Question: I'm working on a page and I can't seem to figure out why it's not displaying on IE 8. If I right click and view source the page code is being loaded but the whole page just displays blank and white.
I can't seem to figure it out because it displays fine in Firefox, Chrome, and IE 9 and above. Anyone had this happen / can see what's wrong in my code?
Page: <URL>
Code:
'''
<!DOCTYPE html>
<!--[if lt IE 7]> <html class="no-js lt-ie9 lt-ie8 lt-ie7"> <![endif]-->
<!--[if IE 7]> <html class="no-js lt-ie9 lt-ie8"> <![endif]-->
<!--[if IE 8]> <html class="no-js lt-ie9"> <![endif]-->
<!--[if gt IE 8]><!--> <html class="no-js"> <!--<![endif]-->
<head>
<meta charset="utf-8">
<meta http-equiv="X-UA-Compatible" content="IE=edge,chrome=1">
<title>Kozy Heat Fireplaces</title>
<meta name="description" content="For over 35 years, our commitment to quality and customer satisfaction remain the same. We offer a complete line of gas & wood fireplaces, unique cabinets and stylish accessories to complement any decor.">
<meta property="og:site_name" content="Kozy Heat Fireplaces"/>
<meta property="og:title" content="Kozy Heat Fireplaces"/>
<meta property="og:description" content="For over 35 years, our commitment to quality and customer satisfaction remain the same. We offer a complete line of gas & wood fireplaces, unique cabinets and stylish accessories to complement any decor."/>
<meta property="og:image" content="http://kozyheat.com/img/desktop/facebooklogo.png">
<meta name="viewport" content="width=device-width">
<script src="/scripts/js/desktop/jquery-1.10.2.min.js"></script>
<script src="/scripts/js/desktop/bootstrap.min.js"></script>
<script src="/scripts/js/desktop/modernizr-2.6.2.min.js"></script>
<script src="/scripts/js/desktop/selectivizr-min.js"></script>
<link rel="stylesheet" href="/css/desktop/bootstrap.min.css">
<link rel="stylesheet" href="/css/desktop/bootstrap-responsive.min.css">
<link rel="stylesheet" href="/css/desktop/font-awesome.min.css">
<link rel="stylesheet" href="/css/desktop/main.css">
<link rel="shortcut icon" href="/img/favicon/favicon.png">
<!--[if lte IE 9]>
<link rel="stylesheet" href="/css/desktop/main_ie8.css"/>
<![endif]-->
<script>
var backgroundInfo = [
{"imgURL": "/media/13631/dassel1.jpg", "URL": "product/dassel", "Name": "Dassel", "Description": "Keep the home fires burning with the Dassel gas fireplace. Numerous customizing options to fit any d&#233;cor."},
{"imgURL": "/media/13660/northernfirelights2.jpg", "URL": "product/northern_firelights_patio_fireplace_table", "Name": "Northern Firelights Patio Fireplace Table", "Description": "What could be better than relaxing by, dining around or simply just enjoying the beauty of a patio fireplace table."},
{"imgURL": "/media/13624/bayport3.jpg", "URL": "product/bayport-l", "Name": "Bayport-L", "Description": "Our most popular 42" fireplace is now available in a Clean Face version. The Bayport-L offers a large and impressive viewing area with our most realistic logs and burner system yet. This fireplace is ordered in either the Log Set model or the Glass Media model."},
{"imgURL": "/media/13654/minnetonka3.jpg", "URL": "product/minnetonka", "Name": "Minnetonka", "Description": "The Minnetonka fireplace offers you a deeper firebox and an exterior-controlled &quot;heat-dump&quot; feature."}
];
$(window).load(function() {
updateBackground(1);
});
</script>
<script src="/scripts/js/desktop/main.js"></script>
<script>function detectMobile() {
var e = navigator.userAgent.toLowerCase();
var t = mobiles;
var n = false;
for (var r = 0; r < t.length; r += 1) {
if (e.indexOf(t[r]) != -1) {
n = t[r]
}
}
return n
}
$(function() {
if (detectMobile()) {
window.location.href = "http://kozyheat.com/mobile/"
}
});
var mobiles = ["midp", "240x320", "blackberry", "netfront", "nokia", "panasonic", "portalmmm", "sharp", "sie-", "sonyericsson", "symbian", "windows ce", "benq", "mda", "mot-", "opera mini", "philips", "pocket pc", "sagem", "samsung", "sda", "sgh-", "vodafone", "xda", "palm", "iphone", "ipod", "ipad", "android"]</script>
</head>
<body class="container-fluid">
<script type="text/javascript">
var _gaq = _gaq || [];
_gaq.push(['_setAccount', 'UA-<PHONE>-1']);
_gaq.push(['_trackPageview']);
(function() {
var ga = document.createElement('script');
ga.type = 'text/javascript';
ga.async = true;
ga.src = ('https:' == document.location.protocol ? 'https://ssl' : 'http://www') + '.google-analytics.com/ga.js';
var s = document.getElementsByTagName('script')[0];
s.parentNode.insertBefore(ga, s);
})();
</script>
<div class="row-fluid">
<aside class="span3">
<a href="/" class="nostyle"><img id="logo" src="/img/desktop/logo.png" alt="Kozy Heat Fireplaces"></a>
<div class="fluid-row">
<div class="span10 offset1">
<h3>Our Story</h3>
<p>For over 35 years, our commitment to quality and customer satisfaction remain the same. We offer a complete line of gas &amp; wood fireplaces, unique cabinets and stylish accessories to complement any decor.</p>
<a href="/about_us" class="btn btn-dark pull-right">Read More</a>
</div>
</div>
<div class="fluid-row">
<div class="span10 offset1">
<h3>Upgrade Today</h3>
<p>Ask us about our ways to upgrade your fireplace today with a SIT Proflame Remote control.</p>
<a href="/contact_us" class="btn btn-dark">Get Started</a>
</div>
</div>
</aside>
<div class="span9 clearMargin">
<nav class="row-fluid">
<a href="/about_us" class="btn btn-topnav">About Us</a>
<a href="/products" class="btn btn-topnav">Products</a>
<a href="/find_a_dealer" class="btn btn-topnav">Find A Dealer</a>
<a href="/support" class="btn btn-topnav">Support</a>
<a href="/architects_builders" class="btn btn-topnav">Architects &amp; Builders</a>
<a href="/contact_us" class="btn btn-topnav">Contact Us</a>
</nav>
<section class="main clearfix">
<div class="box">
<div class="row-fluid" style="height:100%">
<section class="column">
<div id="imageRotator" class="row-fluid">
<span class="imgRotArrowLeft" onClick="updateBackgroundPrev();">"</span>
<h2 id="imgRotName" class="clearMargin"></h2>
<p id="imgRotDesc"></p>
<a href="#" id="imgRotBtn" class="btn btn-light pull-right">Learn More</a>
<span class="imgRotArrowRight" onClick="updateBackgroundNext();">"</span>
</div>
</section>
</div>
</div>
</section>
<footer class="row-fluid">
<div class="span3">
<a class="nostyleW margR20" href="https://twitter.com/kozyheatfire" target="_blank"><i class="icon-twitter icon-3x"></i></a>
<a class="nostyleW margR20" href="https://www.facebook.com/KozyHeatFireplaces" target="_blank"><i class="icon-facebook icon-3x"></i></a>
<a class="nostyleW margR20" href="http://www.linkedin.com/company/<PHONE>" target="_blank"><i class="icon-linkedin icon-3x"></i></a>
<a class="nostyleW margR20" href="http://www.youtube.com/user/KozyHeatFireplaces" target="_blank"><i class="icon-youtube icon-3x"></i></a>
</div>
<div class="span8">
<div class="row-fluid clearPadding" style="padding-bottom:5px;">
<a class="W" href="about_us">About Us</a> |
<a class="W" href="products">Products</a> |
<a class="W" href="find_a_dealer">Find a Dealer</a> |
<a class="W" href="support">Support</a> |
<a class="W" href="architects_builders">Architects &amp; Builders</a> |
<a class="W" href="contact_us">Contact Us</a> |
<a class="W" href="dealers_login">Dealers Secured Area</a>
</div>
<div class="row-fluid clearPadding">
<strong>&copy; 2013 Hussong MFG &mdash; 204 Industrial Park Drive / Lakefield, MN 56150 / <a class="W" href="tel:<PHONE>"><PHONE></a></strong>
</div>
</div>
</footer>
</div>
</div>
</body>
</html>
'''
I've made sure there's no caching (reset manually, set to reset on exit, and ran CCleaner). I've also reset all IE 8 settings via this Fixit: <URL>
Here's a screenshot of my issue:
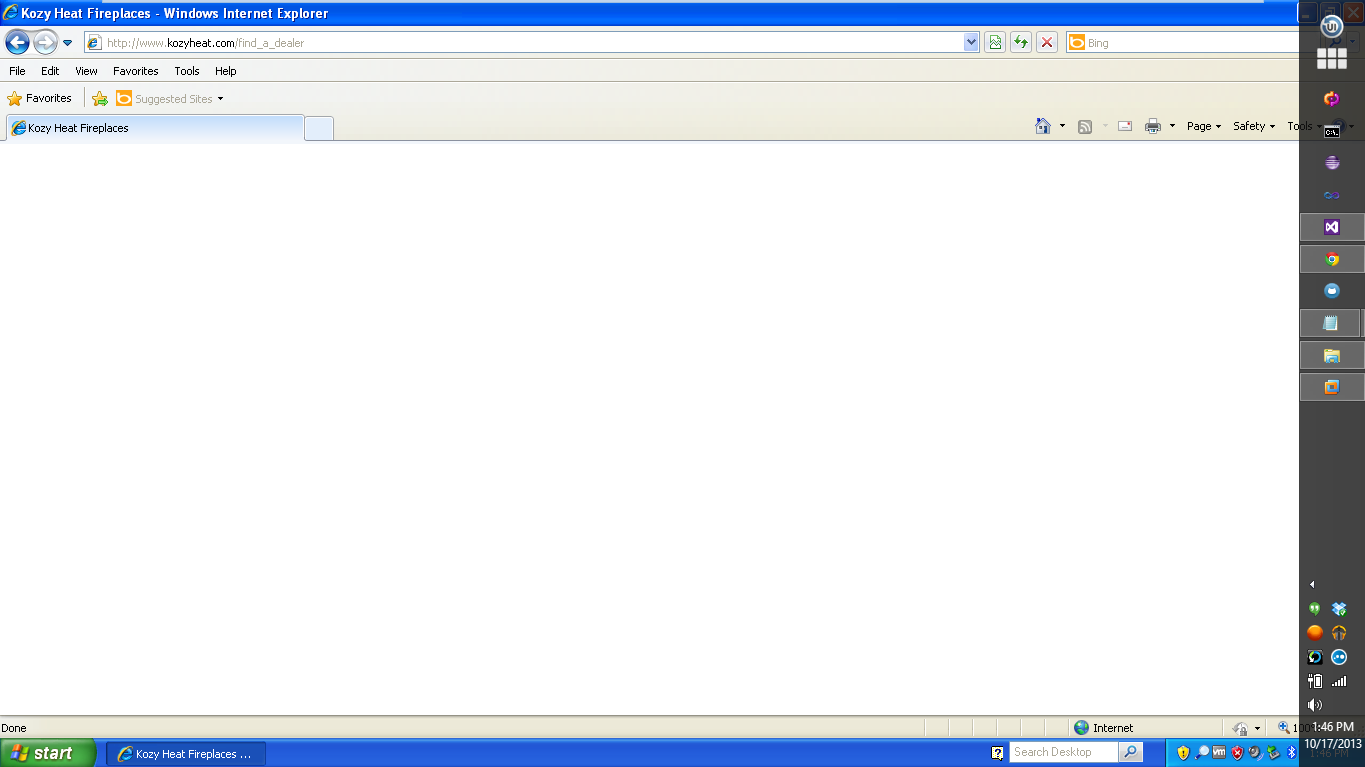
Answer: Okay I finally figured out the solution. Selectivizr was causing conflicts with font-face in IE 8 as detailed here:
<URL>
So solution is to only give selectivzr to browsers that aren't IE 8...which is kind of counter-intuitive but it works for now.
Code:
'''
<!--[if !IE 8]><!-->
<script src="/scripts/js/desktop/selectivizr-min.js"></script>
<!--<![endif]-->
'''